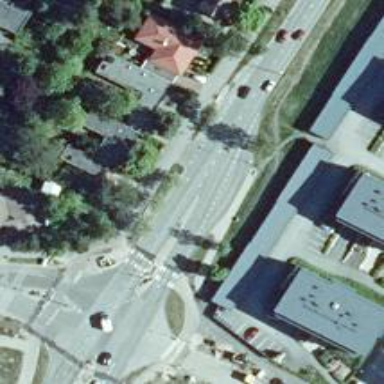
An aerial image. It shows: Asphalt road in living street.